Question: Is there any shortcut reducing the code view of all a source code page?

Thanks a lot!
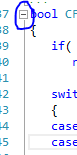
Answer: (CTRL + M, CTRL + L) - Sets all regions to the same collapsed or expanded state.